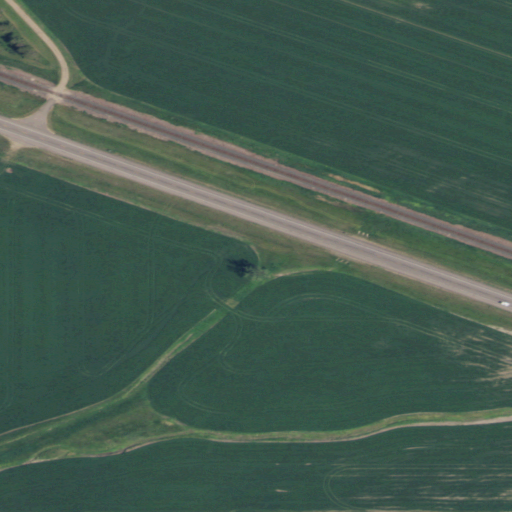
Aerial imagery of valley in North Dakota named Johnson Coulee containing cultivated crops, open development, low intensity development, medium intensity development, and grassland